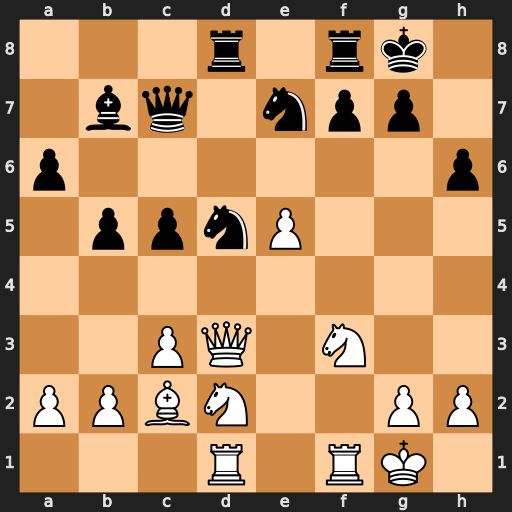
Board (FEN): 3r1rk1/1bq1npp1/p6p/1ppnP3/8/2PQ1N2/PPBN2PP/3R1RK1
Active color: w
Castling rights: -
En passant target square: -
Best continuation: Qh7#